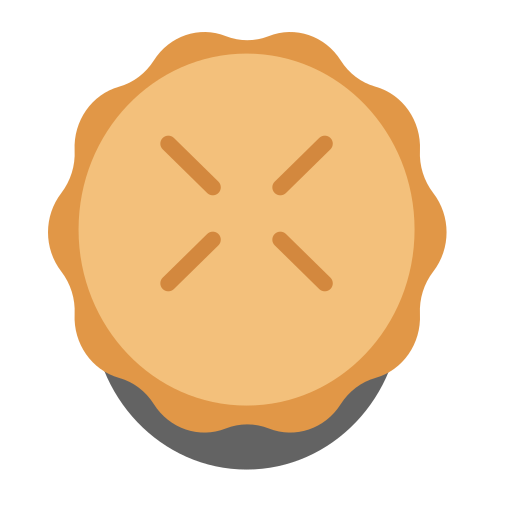
pie flat